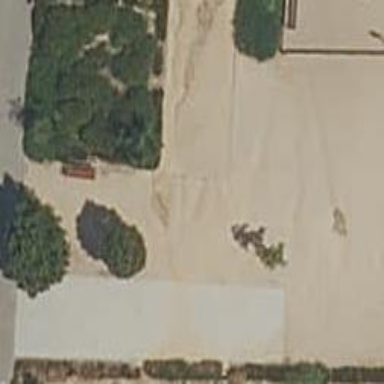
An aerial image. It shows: Footway with sandy surface.